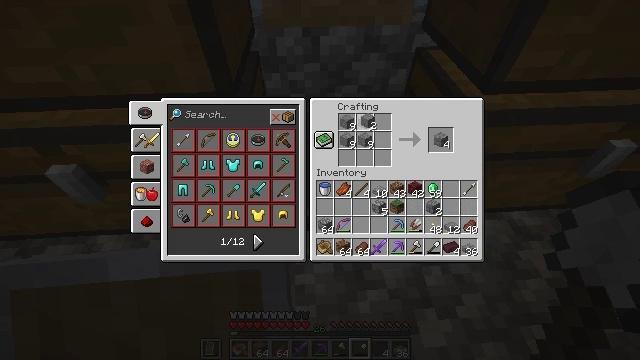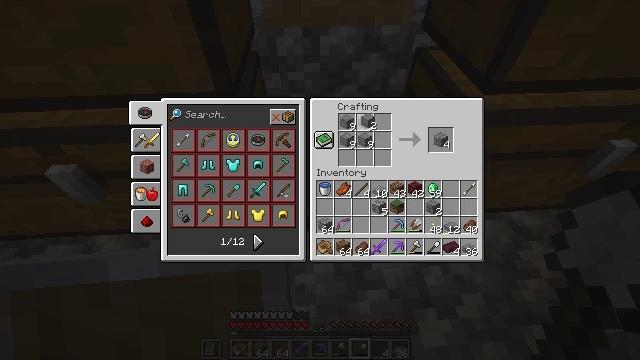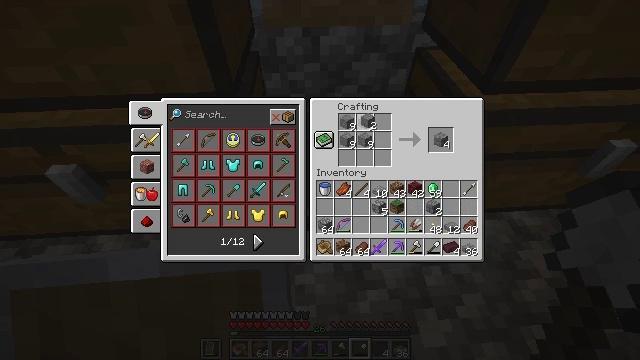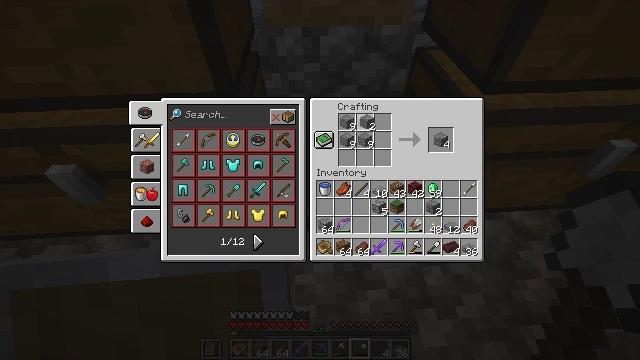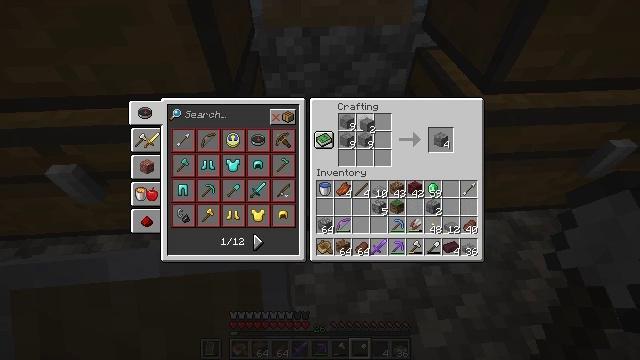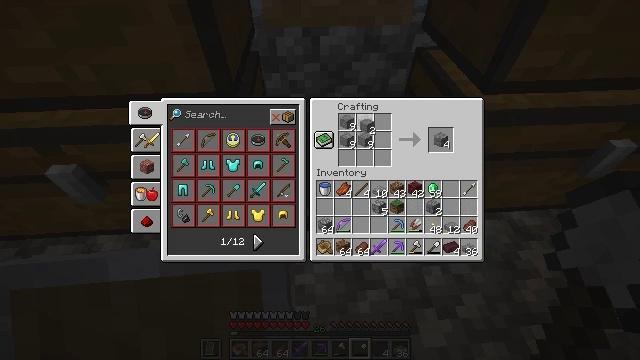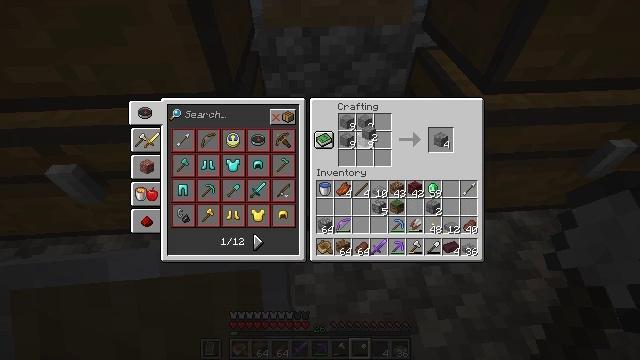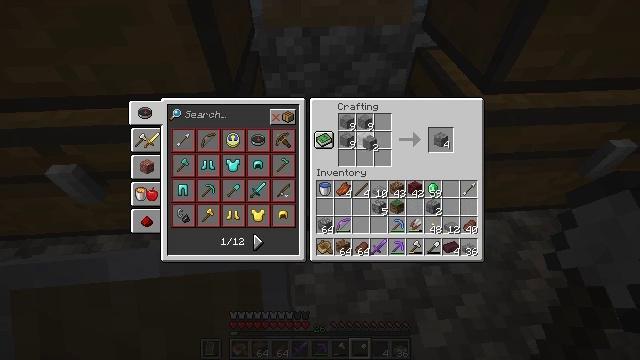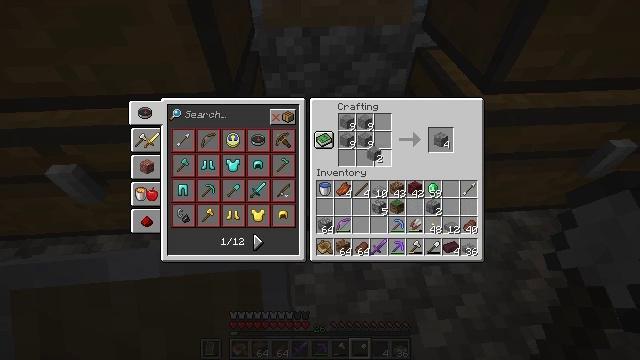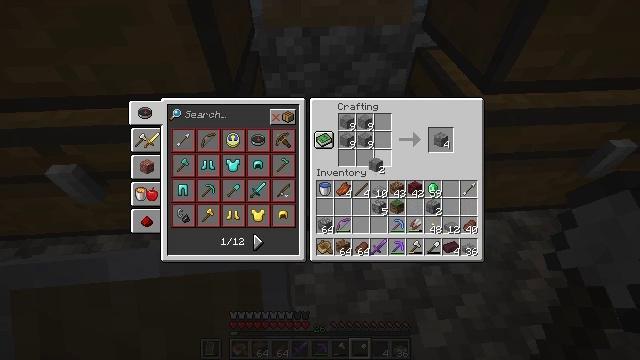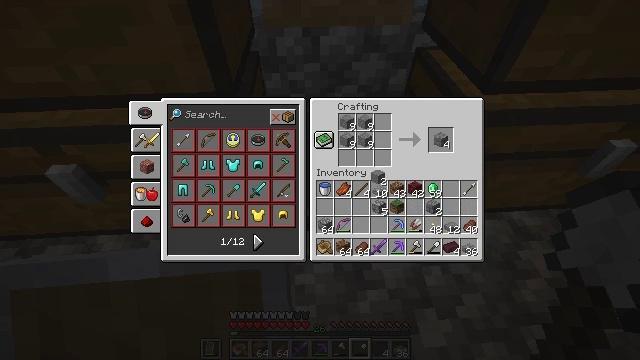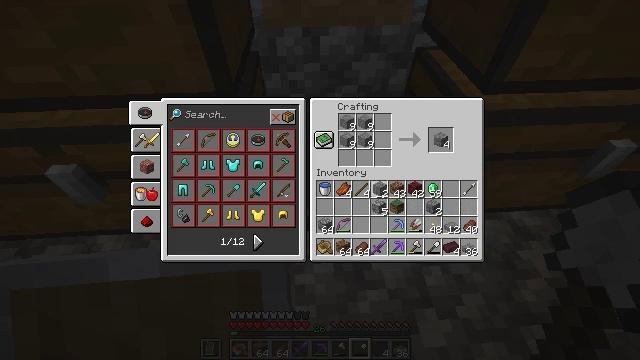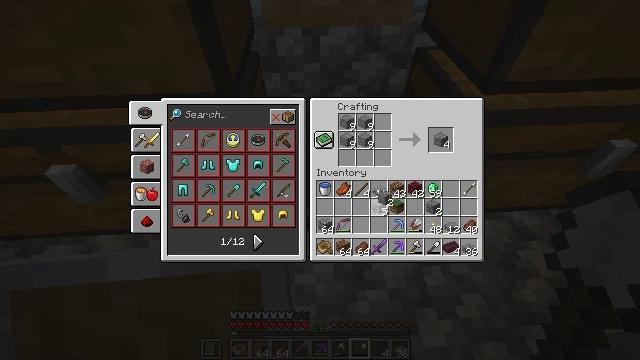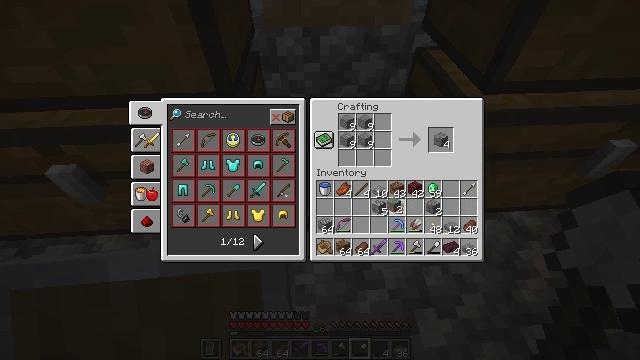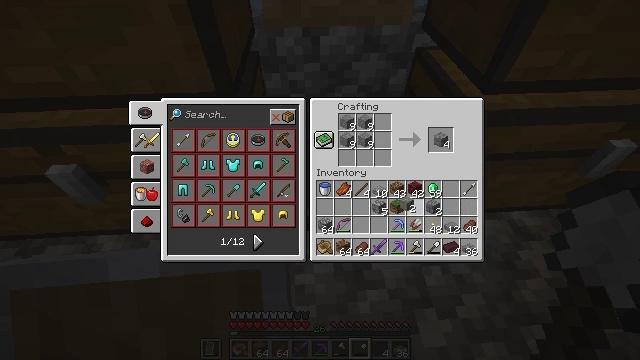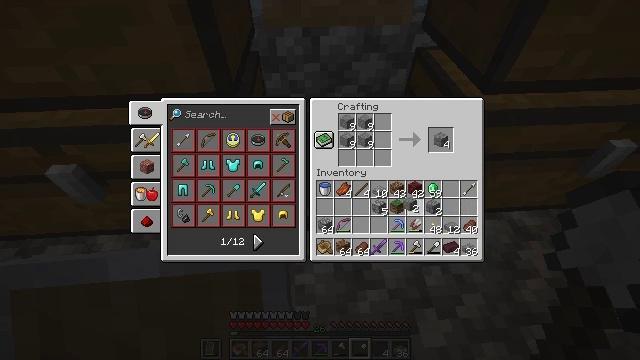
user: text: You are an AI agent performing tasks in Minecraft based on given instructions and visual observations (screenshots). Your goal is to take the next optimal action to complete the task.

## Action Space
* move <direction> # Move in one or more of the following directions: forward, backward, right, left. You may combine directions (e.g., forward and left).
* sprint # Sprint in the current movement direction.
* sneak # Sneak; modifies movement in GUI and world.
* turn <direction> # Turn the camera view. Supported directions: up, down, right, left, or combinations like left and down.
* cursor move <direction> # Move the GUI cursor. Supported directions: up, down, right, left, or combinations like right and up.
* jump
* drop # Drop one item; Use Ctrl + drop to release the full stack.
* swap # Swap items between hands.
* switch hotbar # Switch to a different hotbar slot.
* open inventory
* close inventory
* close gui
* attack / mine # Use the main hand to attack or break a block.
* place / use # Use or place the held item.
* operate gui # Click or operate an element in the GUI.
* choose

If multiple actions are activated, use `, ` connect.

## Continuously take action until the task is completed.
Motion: motion action
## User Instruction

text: Open the crafting table to make stone bricks.
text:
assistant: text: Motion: no_op
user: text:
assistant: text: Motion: no_op
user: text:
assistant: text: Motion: no_op
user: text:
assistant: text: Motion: no_op
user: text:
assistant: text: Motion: no_op
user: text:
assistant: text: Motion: no_op
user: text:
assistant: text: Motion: turn down
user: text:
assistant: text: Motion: turn down
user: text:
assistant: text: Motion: turn down
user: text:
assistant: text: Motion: turn down
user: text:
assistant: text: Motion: turn down
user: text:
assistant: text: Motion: turn down
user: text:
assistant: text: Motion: turn right and down
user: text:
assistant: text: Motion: turn right
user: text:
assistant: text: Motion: no_op
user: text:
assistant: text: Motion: no_op
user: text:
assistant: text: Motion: no_op
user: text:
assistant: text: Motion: no_op
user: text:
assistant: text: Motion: attack / mine
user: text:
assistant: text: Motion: attack / mine
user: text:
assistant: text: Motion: attack / mine
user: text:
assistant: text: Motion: no_op
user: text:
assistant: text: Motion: no_op
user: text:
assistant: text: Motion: no_op
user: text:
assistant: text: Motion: sneak, turn up
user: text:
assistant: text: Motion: sneak, turn up
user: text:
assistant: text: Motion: sneak, turn up
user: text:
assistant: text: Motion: sneak
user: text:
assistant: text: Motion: sneak
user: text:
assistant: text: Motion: sneak